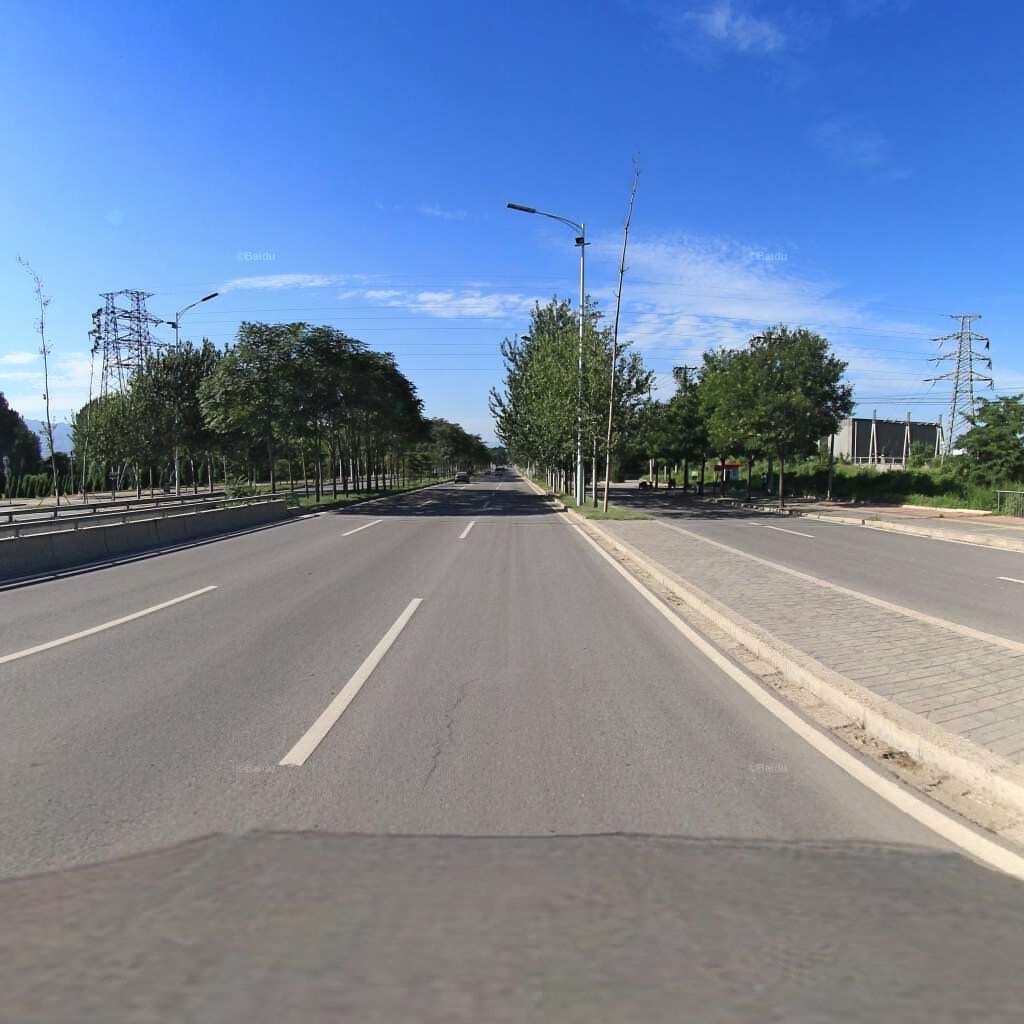
Region: Haidian
Road damage annotations: longitudinal crack